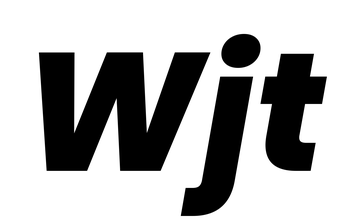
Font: Poppins-ExtraBoldItalic